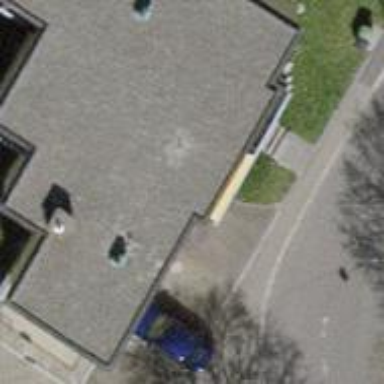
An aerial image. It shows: Flat-roofed building.